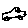
Label: car